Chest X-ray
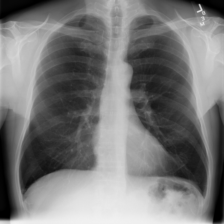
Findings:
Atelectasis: negative
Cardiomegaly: negative
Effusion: negative
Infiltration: negative
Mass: negative
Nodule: negative
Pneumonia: negative
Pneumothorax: negative
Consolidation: negative
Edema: negative
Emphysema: negative
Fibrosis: negative
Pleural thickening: negative
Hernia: negative